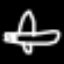
Label: airplane